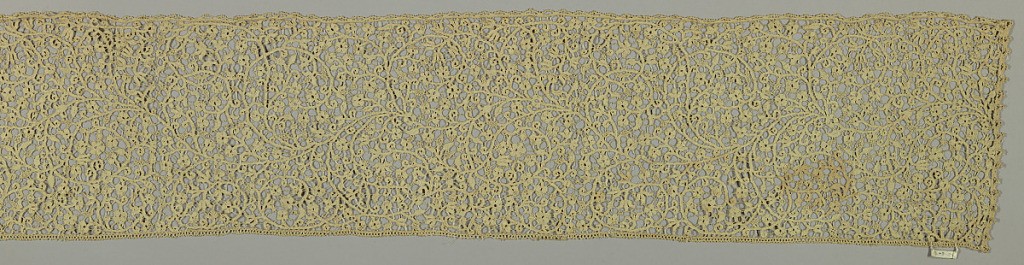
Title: Band
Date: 17th–18th century
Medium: linen Technique: bobbin lace, continuous tape
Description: Design of thin scrolling stems with leaves and flowers. Bars or brides connect the motifs.